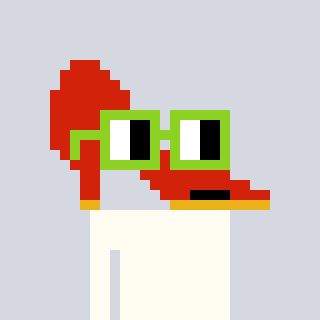
a pixel art character with square light green glasses, a highheel-shaped head and a darkbrown-colored body on a cool background